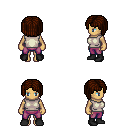
a pixel art fantasy rpg character, female body template, human, tanned skin, white sleeveless shirt, magenta pants, brown pageboy hairstyle, black shoes, four views (front, back, left, right), 2x2 character sprite sheet, small pixel art, hard edges, no anti-aliasing